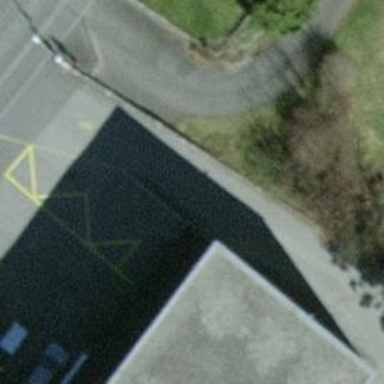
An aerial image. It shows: Bus stop with platform for public transport.